Question: How can I view latex symbols in html like the following:

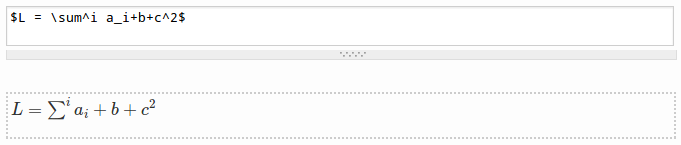
Answer: You won't get this with vanilla Markdown; it simply doesn't have any support for math.
The best solution depends on your use case, of course, and without more information it's hard to say what your best bet is. But <URL> is likely a good starting point.
In general, using MathJax looks something like <URL>:
'''
<!DOCTYPE html>
<html>
<head>
<title>MathJax TeX Test Page</title>
<script type="text/x-mathjax-config">
MathJax.Hub.Config({tex2jax: {inlineMath: [['$','$'], ['\(','\)']]}});
</script>
<script type="text/javascript"
src="//cdn.mathjax.org/mathjax/latest/MathJax.js?config=TeX-AMS-MML_HTMLorMML">
</script>
</head>
<body>
When $a
e 0$, there are two solutions to \(ax^2 + bx + c = 0\) and they are
$$x = {-b \pm \sqrt{b^2-4ac} \over 2a}.$$
</body>
</html>
'''